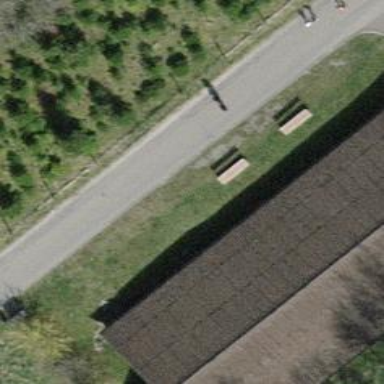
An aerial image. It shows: Brown bench in the vicinity.